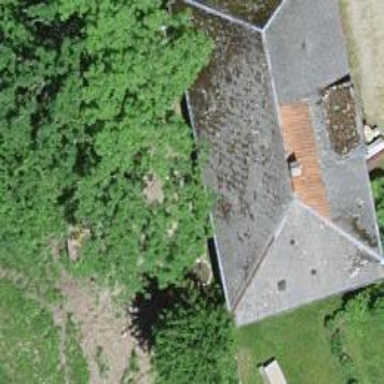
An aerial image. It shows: Farm building.